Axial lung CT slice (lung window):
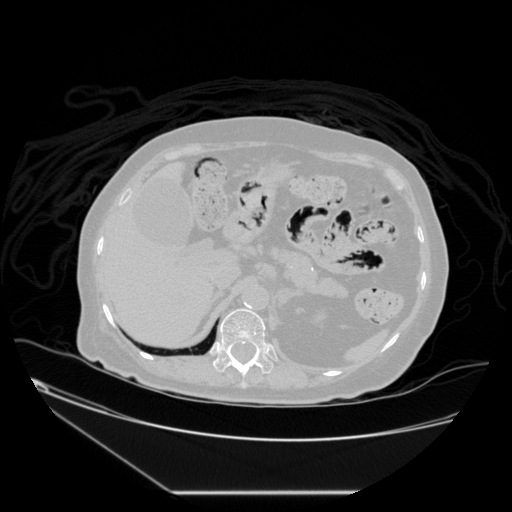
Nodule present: no